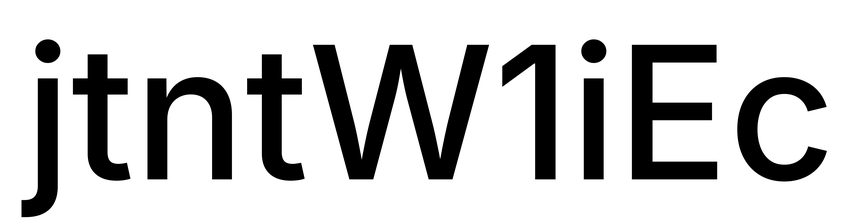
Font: Inter_Medium